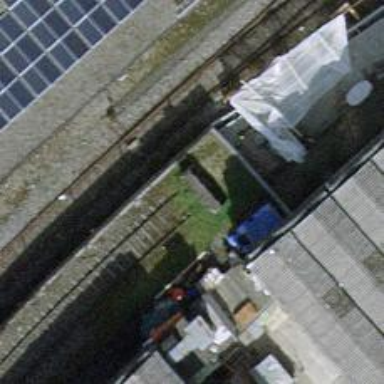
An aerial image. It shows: Railway buffer stop.